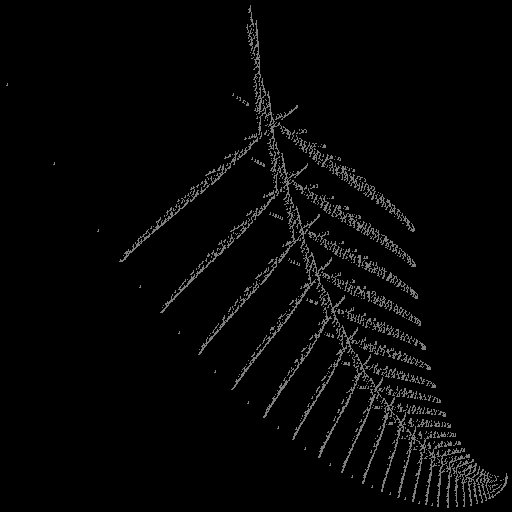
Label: deerfern